Question: I'm using checklistbox. I want to list all items like that

But there 2 selection in repeatdirection. Only horizontal and vertical.
Here is my code:
'''
<asp:CheckBoxList runat="server" RepeatDirection="Horizontal">
<asp:ListItem Text=" Monday "></asp:ListItem>
<asp:ListItem Text=" Tuesday "></asp:ListItem>
<asp:ListItem Text=" Wednesday "></asp:ListItem>
<asp:ListItem Text=" Thursday "></asp:ListItem>
<asp:ListItem Text=" Friday "></asp:ListItem>
<asp:ListItem Text=" Saturday "></asp:ListItem>
<asp:ListItem Text=" Sunday "></asp:ListItem>
</asp:CheckBoxList>
'''
So I mean that half vertical and half horizontal. When row is full other items will be in next row.
How can I do that?
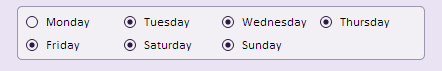
Answer: you can use this 'RepeatDirection', 'RepeatColumns', and 'RepeatLayout':
'''
<asp:CheckBoxList RepeatDirection="Horizontal"
RepeatColumns="2" RepeatLayout="Table" ...>
'''
check more about property here : <URL>